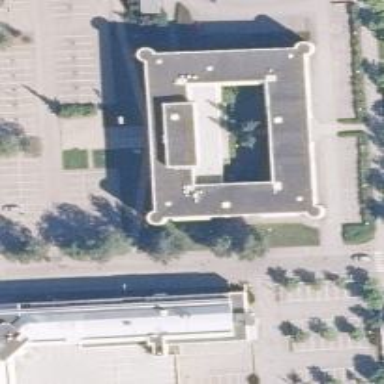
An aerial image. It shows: Government office.